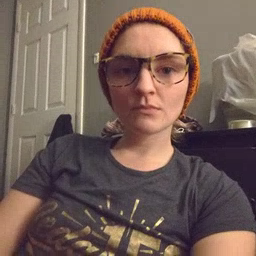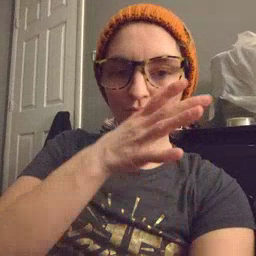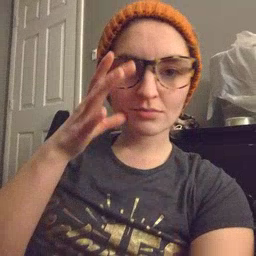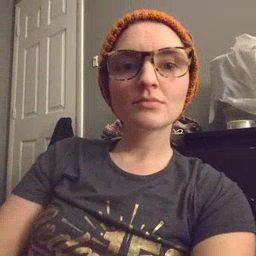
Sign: farm